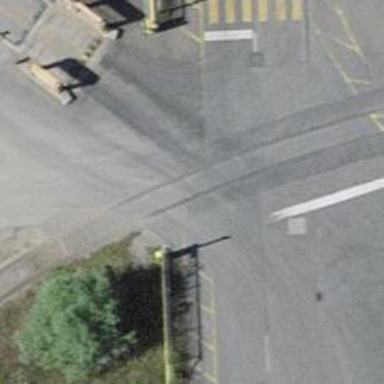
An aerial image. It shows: Crossing for the railway.